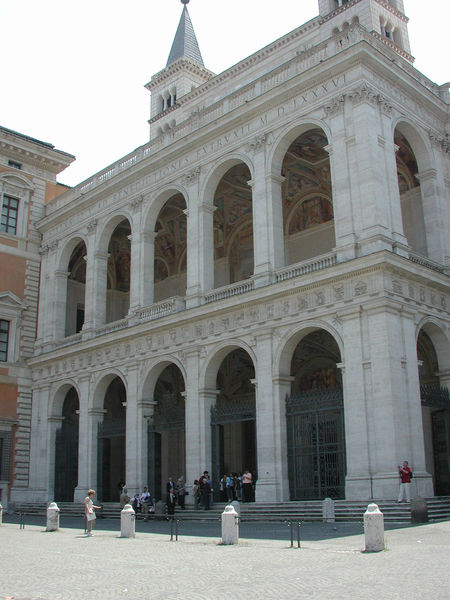
Titel: Loggia delle Benedizioni
Künstler: Domenico Fontana
Standort: Rom, S. Giovanni in Laterano (EU - I - Latium)
Schlagwörter: mann, schatten, weiß, frauen, menschen, stadt, ausschnitt, fenster, frau, licht, männer, pfeiler, säulen, gebäude, haus, zaun, architektur, mensch, stein, gitter, sonne, renaissance, turm, farbig, schrift, italien, pflaster, süden, venedig, kette, tag, platz, besucher, rundbogen, treppe, treppen, lciht, stufen, foto, bögen, eingang, treppenstufen, arkade, loggia, durchblick, palazzo, balustrade, kopfsteinpflaster, arkaden, rom, portal, sims, gesims, sandstein, untersicht, rundbögen, fresken, florenz, treppenstufe, geschosse, deckengemälde, fresko, fresco, bauwerk, eisengitter, deckenmalerei, poller, zweigeschossig, latein, doppelgeschoss, touristen, vendig, paltz, frescen, urlauber, lateran, römisch katholisch, touisten, loreto, kolonnadengang